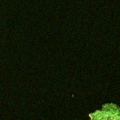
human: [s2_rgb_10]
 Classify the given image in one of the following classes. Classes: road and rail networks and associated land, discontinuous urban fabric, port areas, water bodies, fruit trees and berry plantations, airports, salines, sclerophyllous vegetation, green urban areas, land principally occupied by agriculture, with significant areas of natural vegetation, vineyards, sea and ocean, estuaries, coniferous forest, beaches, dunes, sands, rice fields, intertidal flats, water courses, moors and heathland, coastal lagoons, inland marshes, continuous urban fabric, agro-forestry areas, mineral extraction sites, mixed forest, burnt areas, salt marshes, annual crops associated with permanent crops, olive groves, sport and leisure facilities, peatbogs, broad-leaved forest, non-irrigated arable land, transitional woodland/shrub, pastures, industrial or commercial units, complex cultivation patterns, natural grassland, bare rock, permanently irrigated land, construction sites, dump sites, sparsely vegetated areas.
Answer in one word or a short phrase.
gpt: coniferous forest, transitional woodland/shrub, water bodies